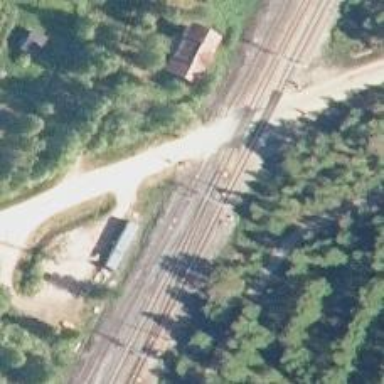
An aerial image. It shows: Railway signal.